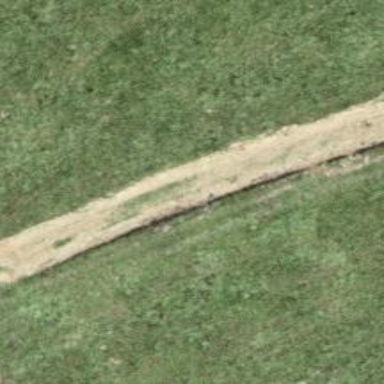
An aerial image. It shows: Unpaved path.